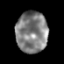
Tissue: prostate
Cell type: T cells
Senescence score: 0.3321
Nuclear area (px): 1285
Mean DAPI intensity: 127.781